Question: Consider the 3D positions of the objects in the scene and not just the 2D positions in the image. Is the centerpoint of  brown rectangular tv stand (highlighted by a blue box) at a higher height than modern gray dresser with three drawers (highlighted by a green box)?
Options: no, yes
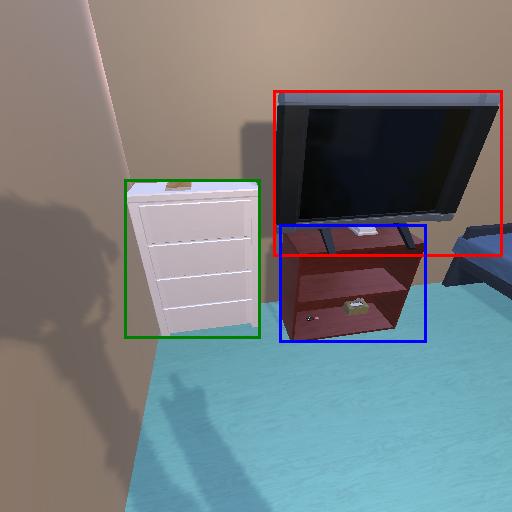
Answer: no